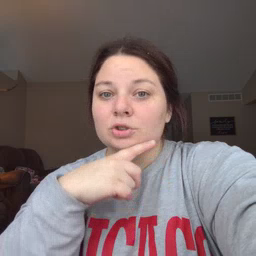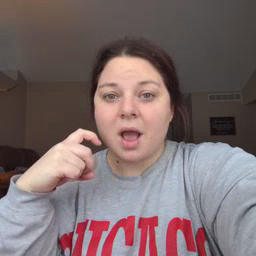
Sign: dry